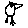
Label: bird